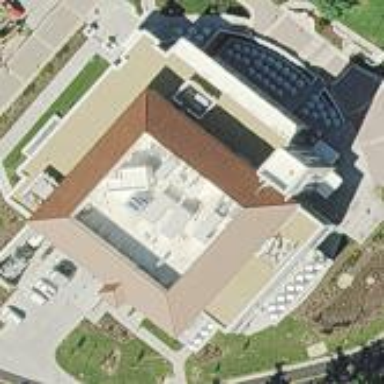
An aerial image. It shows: View of university building.